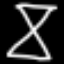
Label: hourglass